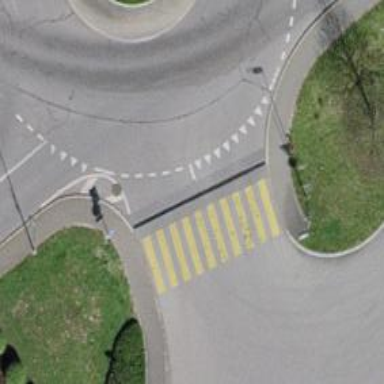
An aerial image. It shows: Marked crossing on the road.